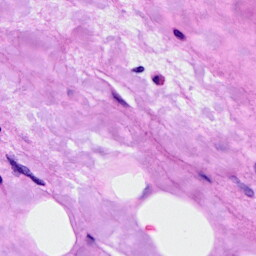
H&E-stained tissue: Breast